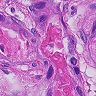
Metastatic tissue present: yes